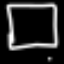
Label: square